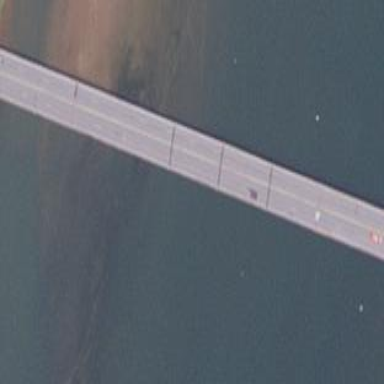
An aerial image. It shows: Man-made bridge.